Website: lowes
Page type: cart
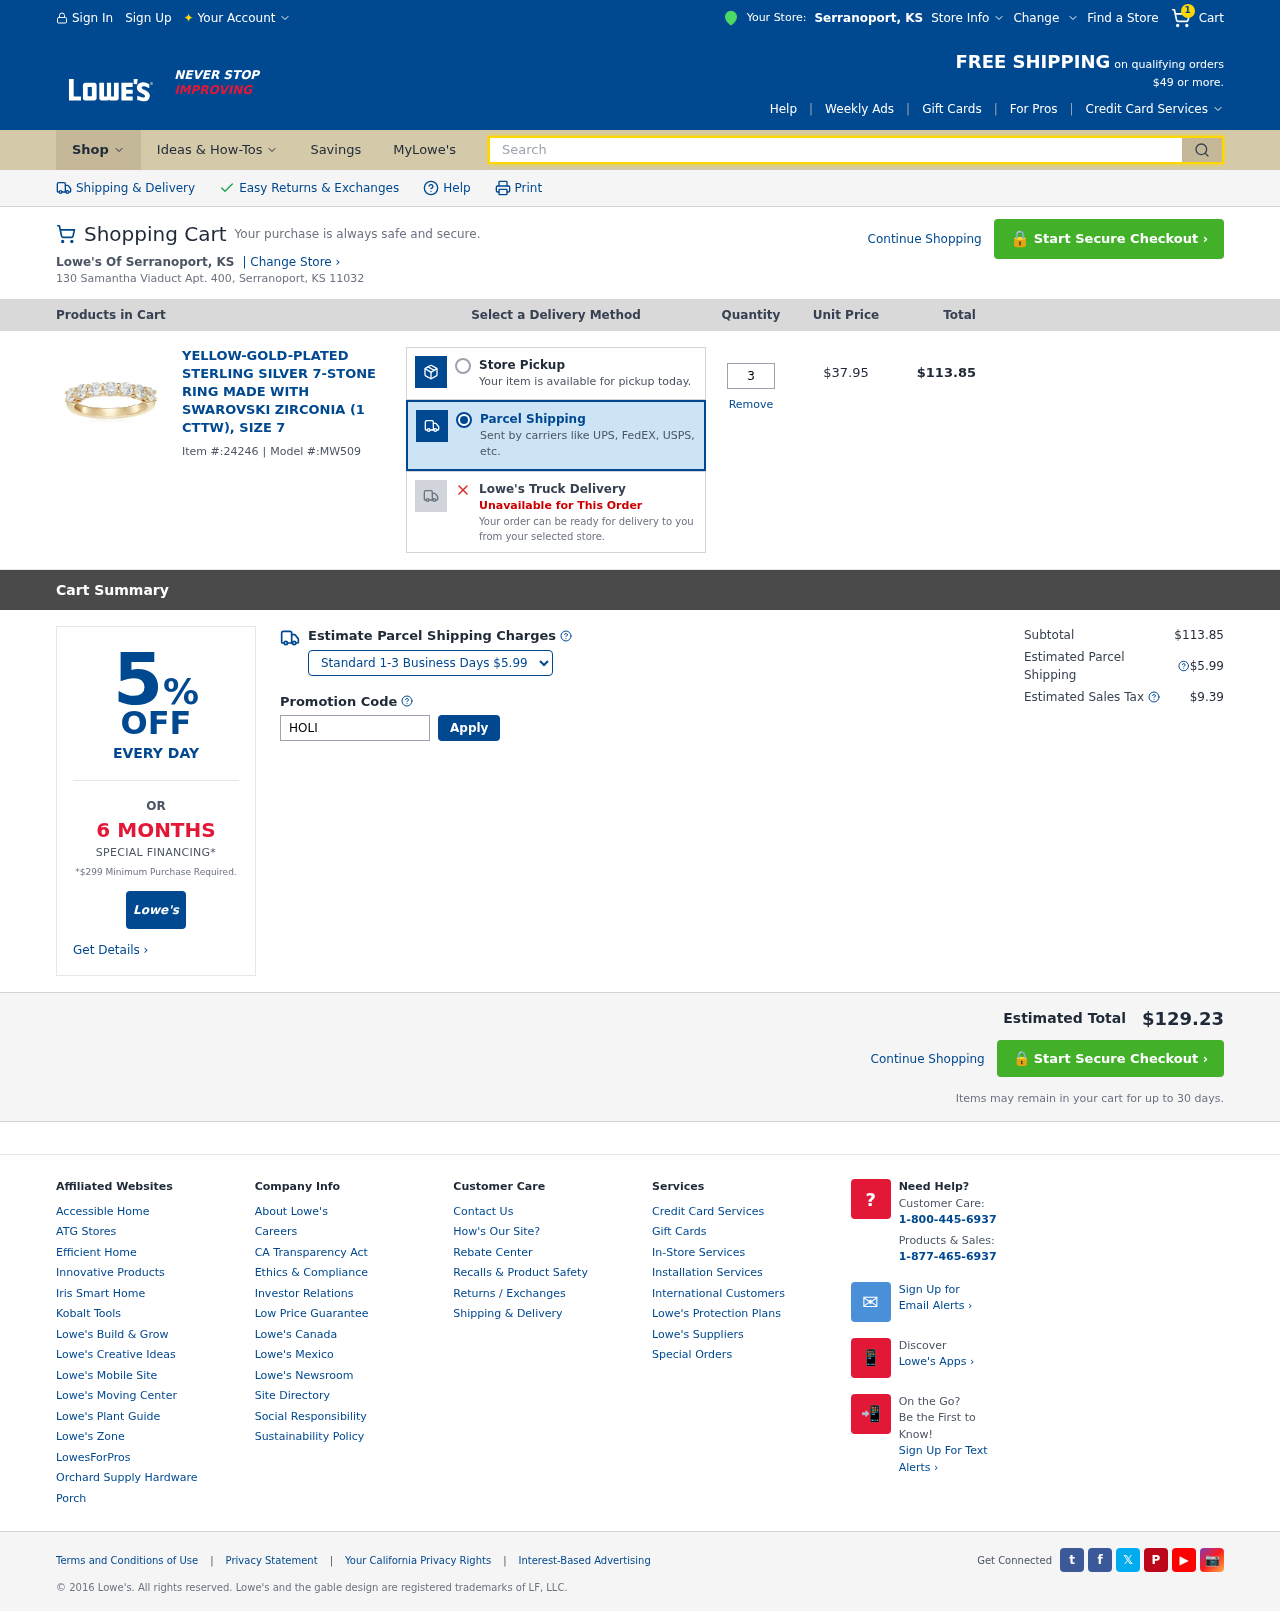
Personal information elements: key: PII_CITY
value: Serranoport
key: PII_STATE_ABBR
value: KS
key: PII_STREET
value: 130 Samantha Viaduct Apt. 400
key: PII_CITY_STATE_ZIP
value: Serranoport, KS 11032
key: PII_PROMO_CODE
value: HOLIDAY48
Product elements: key: PRODUCT1_NAME
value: Yellow-Gold-Plated Sterling Silver 7-Stone Ring made with Swarovski Zirconia (1 cttw), Size 7
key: PRODUCT1_PRICE
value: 37.95
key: PRODUCT1_QUANTITY
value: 3
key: PRODUCT1_ITEM_ID
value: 24246
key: PRODUCT1_MODEL_ID
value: MW509
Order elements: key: ORDER_NUM_ITEMS
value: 1
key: ORDER_ITEM_TOTAL
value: $113.85
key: ORDER_SUBTOTAL
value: $113.85
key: ORDER_SHIPPING_COST
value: $5.99
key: ORDER_TAX
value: $9.39
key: ORDER_TOTAL
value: $129.23
Search elements: key: HEADER_SEARCH
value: Search